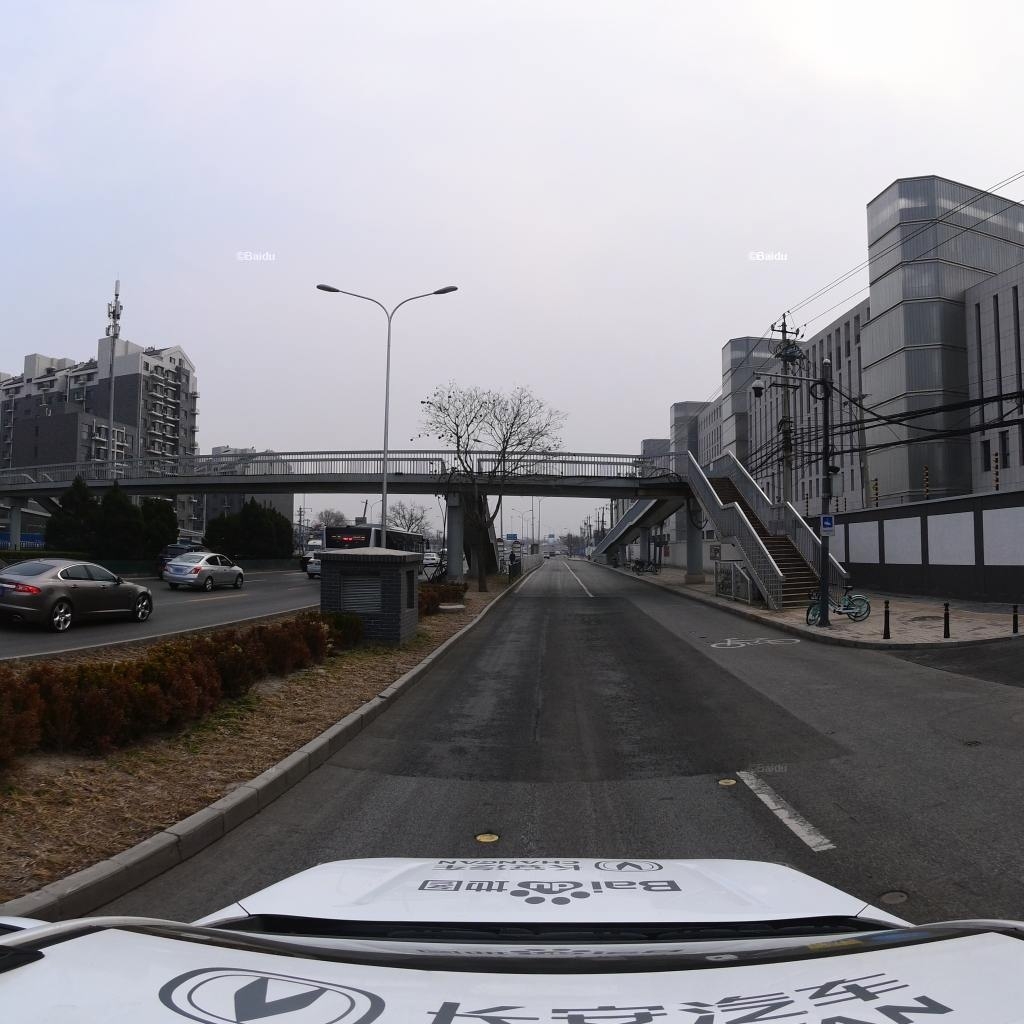
Region: Haidian
Road damage annotations: manhole cover, manhole cover, manhole cover